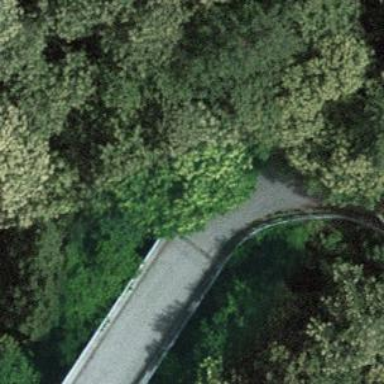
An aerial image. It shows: Unclassified road.